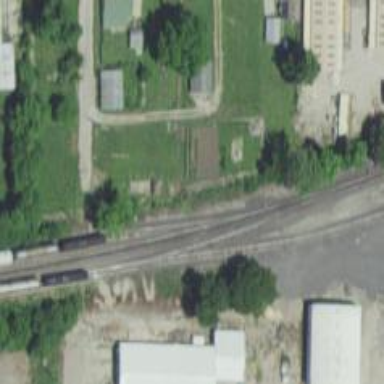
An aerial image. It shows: Railway siding with rails.